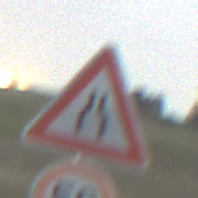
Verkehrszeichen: VerengteFahrbahn
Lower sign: Geschwindigkeit50
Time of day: Night
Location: Outdoor (Nature)
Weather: Overcast
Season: NotSpecified
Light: Artificial